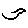
Label: bird